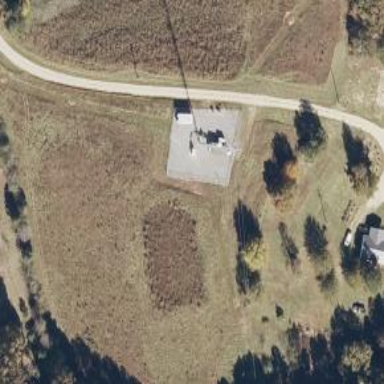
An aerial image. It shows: Communication mast tower.